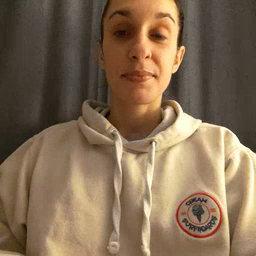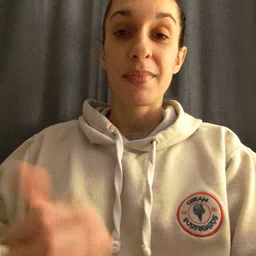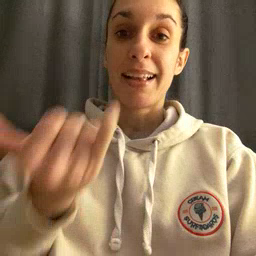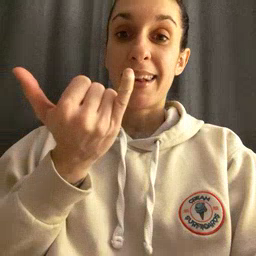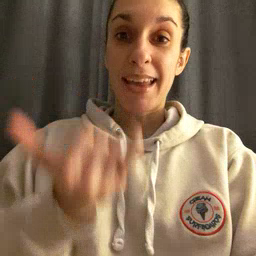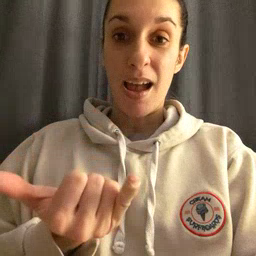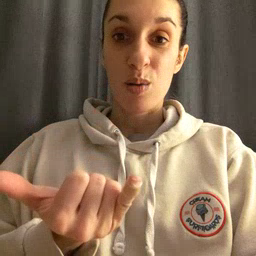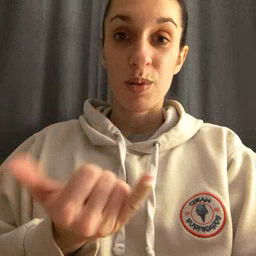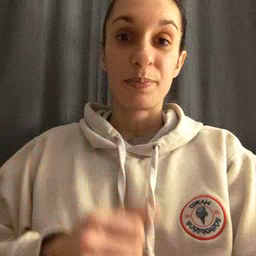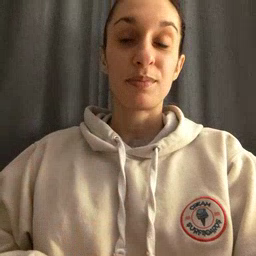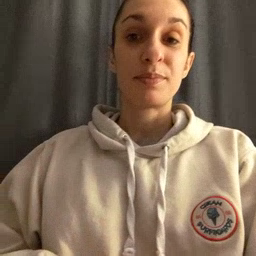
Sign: now